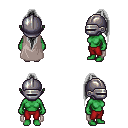
a pixel art fantasy rpg character, female body template, orc, green skin, gray cape, red pants, gray extra-long topknot hairstyle, metal helm, four views (front, back, left, right), 2x2 character sprite sheet, small pixel art, hard edges, no anti-aliasing